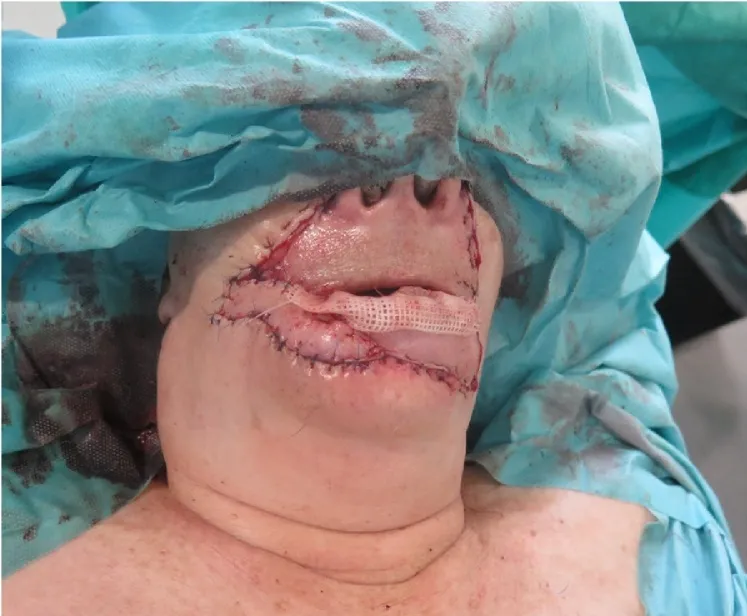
Immediate postoperative appearance.
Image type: medical_photograph (other_medical_photograph)